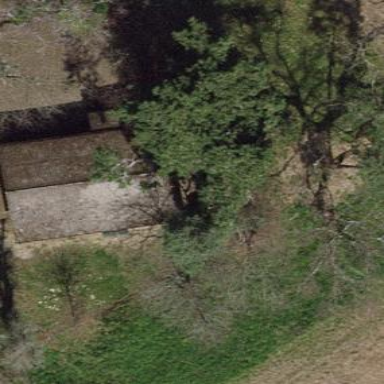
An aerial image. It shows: Gabled hut with picnic shelter.